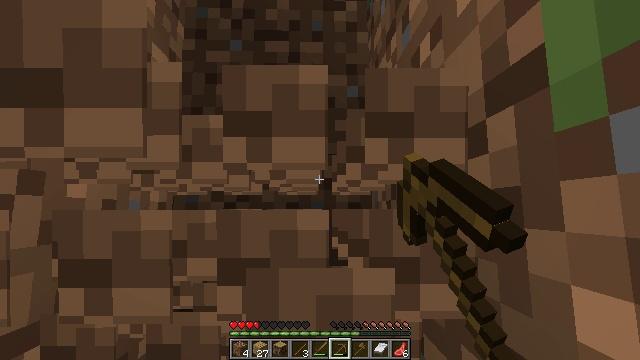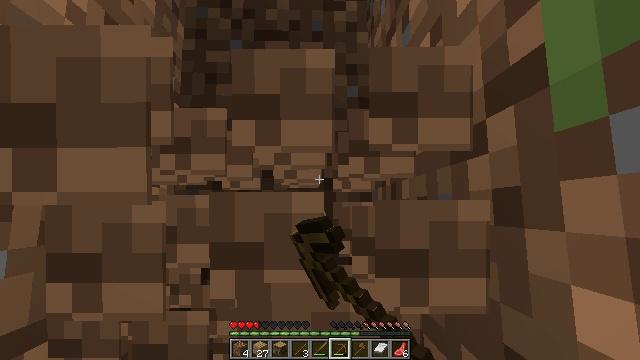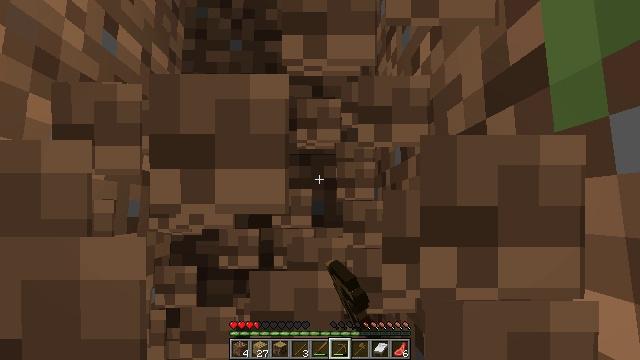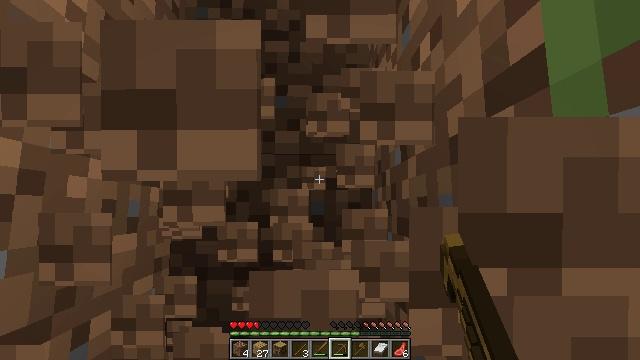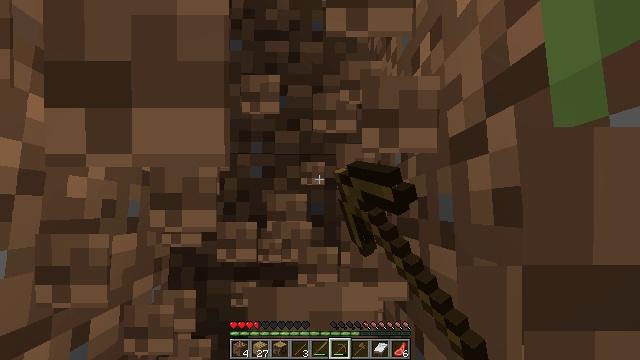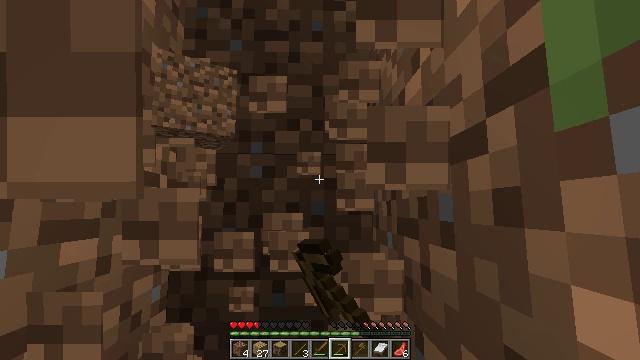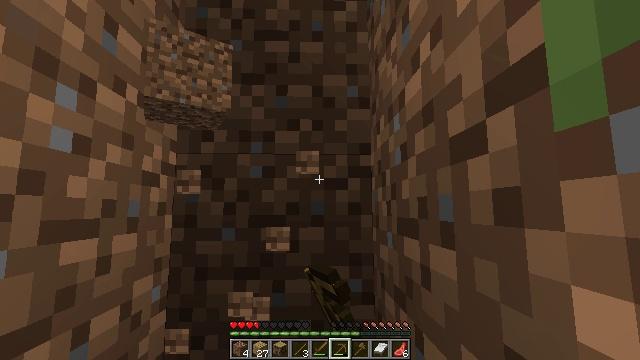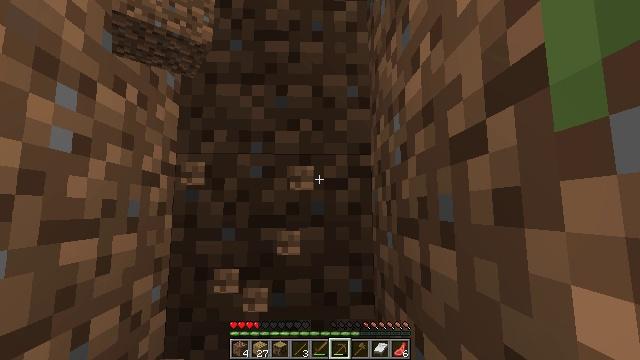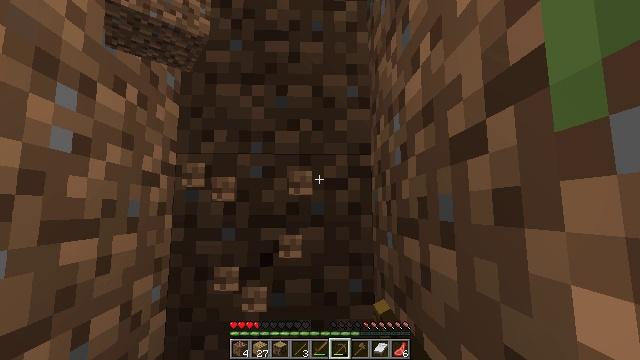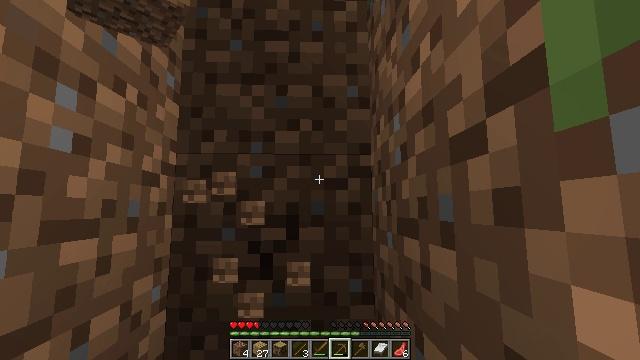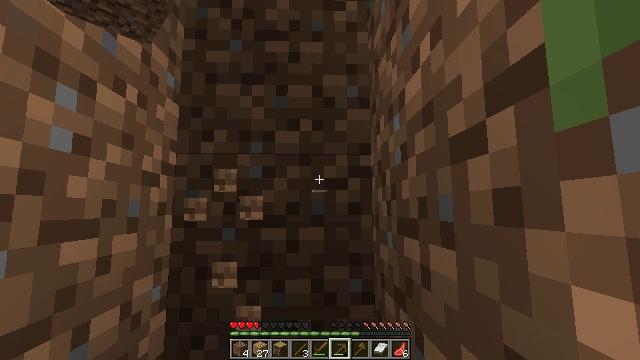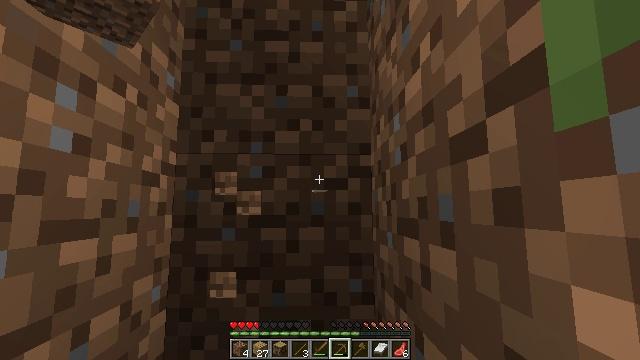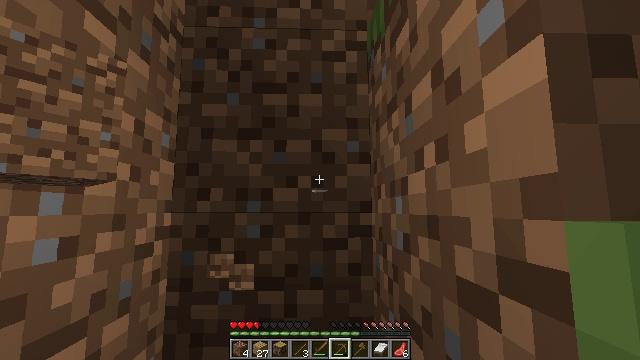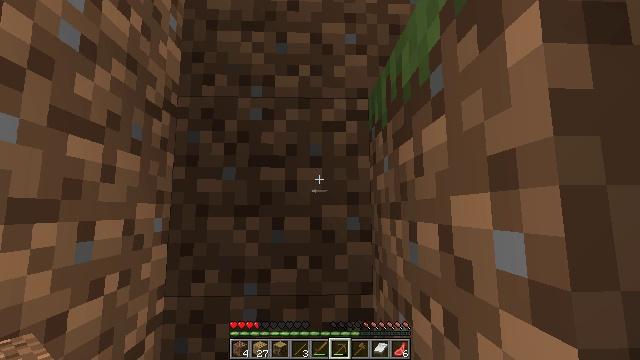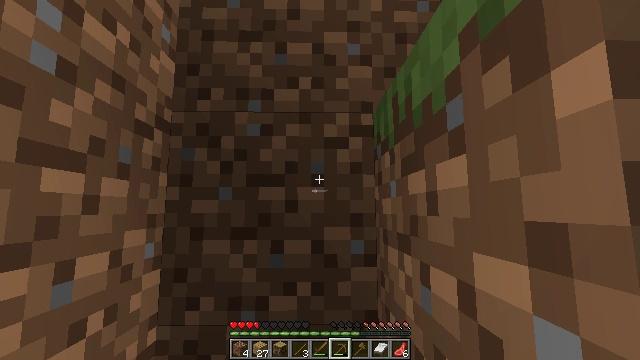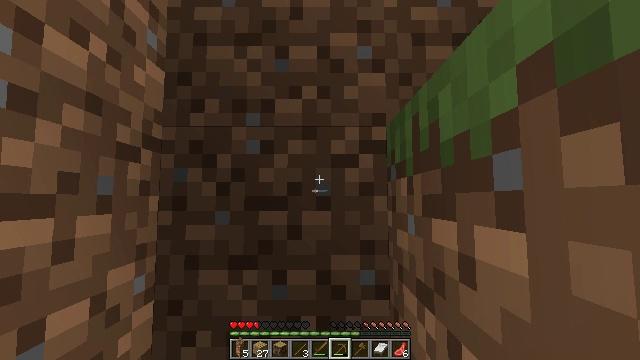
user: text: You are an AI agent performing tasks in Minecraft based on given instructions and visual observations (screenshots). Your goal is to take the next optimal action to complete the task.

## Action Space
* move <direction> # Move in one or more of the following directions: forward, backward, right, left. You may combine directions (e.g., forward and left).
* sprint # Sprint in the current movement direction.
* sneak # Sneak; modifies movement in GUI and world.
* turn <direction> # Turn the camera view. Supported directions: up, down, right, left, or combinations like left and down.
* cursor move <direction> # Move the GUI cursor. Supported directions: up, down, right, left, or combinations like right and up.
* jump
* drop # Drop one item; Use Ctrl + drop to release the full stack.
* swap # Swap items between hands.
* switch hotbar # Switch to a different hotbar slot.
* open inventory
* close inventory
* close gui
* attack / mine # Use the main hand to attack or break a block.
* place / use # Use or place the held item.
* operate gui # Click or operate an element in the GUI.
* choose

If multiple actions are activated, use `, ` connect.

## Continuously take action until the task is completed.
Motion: motion action
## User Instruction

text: Gather grass block for landscaping.
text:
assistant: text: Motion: move forward, attack / mine
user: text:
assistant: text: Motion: move forward, attack / mine
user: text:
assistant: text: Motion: move forward, attack / mine
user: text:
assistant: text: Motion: move forward, attack / mine
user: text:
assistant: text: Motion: move forward, attack / mine
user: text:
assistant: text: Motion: move forward, attack / mine
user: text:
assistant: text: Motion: move forward, attack / mine
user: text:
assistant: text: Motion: move forward, attack / mine
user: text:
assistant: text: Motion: move forward, attack / mine
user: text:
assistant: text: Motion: move forward
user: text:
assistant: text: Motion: move forward
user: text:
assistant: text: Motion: move forward, jump
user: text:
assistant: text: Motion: move forward, jump
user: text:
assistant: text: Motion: move forward, jump
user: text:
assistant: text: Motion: move forward, turn left and down, jump
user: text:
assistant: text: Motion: move forward, turn down
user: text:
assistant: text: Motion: move forward, turn down
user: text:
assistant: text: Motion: move forward, turn down
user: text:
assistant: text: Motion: move forward
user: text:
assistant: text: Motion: move forward, turn right and down
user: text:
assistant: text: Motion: move forward, turn right and down
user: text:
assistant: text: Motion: move forward, turn right
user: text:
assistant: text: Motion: move forward, turn right
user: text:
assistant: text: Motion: move forward, turn right and down
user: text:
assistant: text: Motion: move forward, turn right and up
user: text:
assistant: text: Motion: move forward, turn right and up
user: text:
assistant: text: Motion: move forward, turn right
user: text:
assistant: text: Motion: move forward, turn right
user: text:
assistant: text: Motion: move forward
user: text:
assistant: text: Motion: move forward